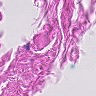
Metastatic tissue present: no